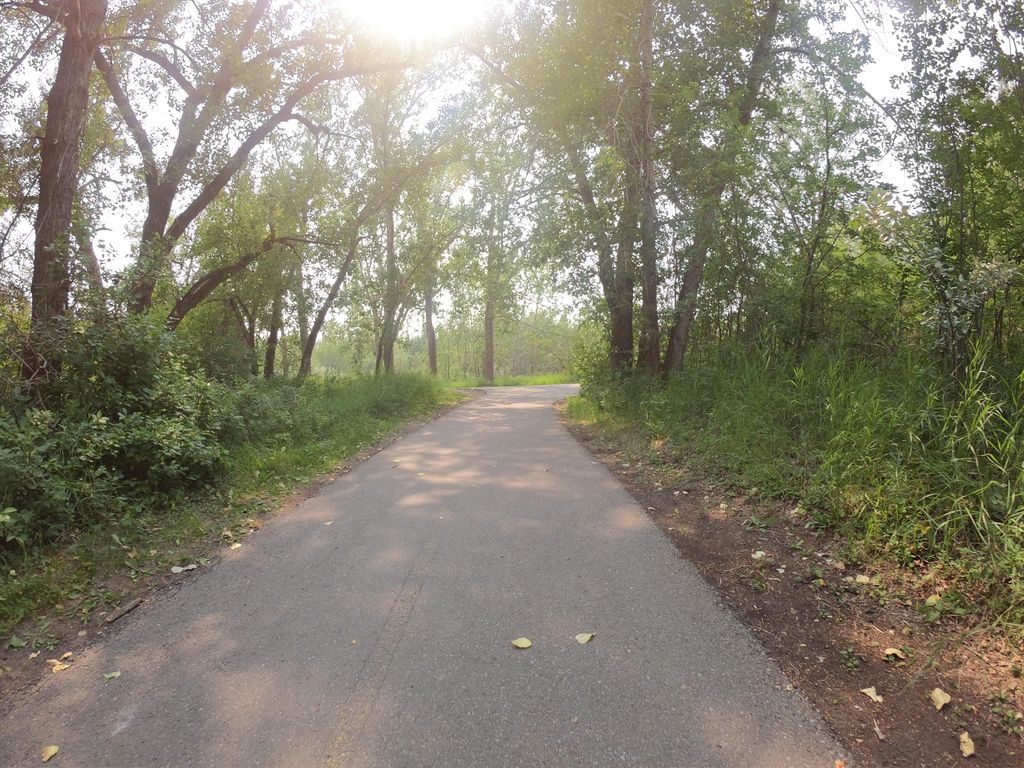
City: calgary